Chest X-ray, PA view. Patient: 67 years old, sex M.
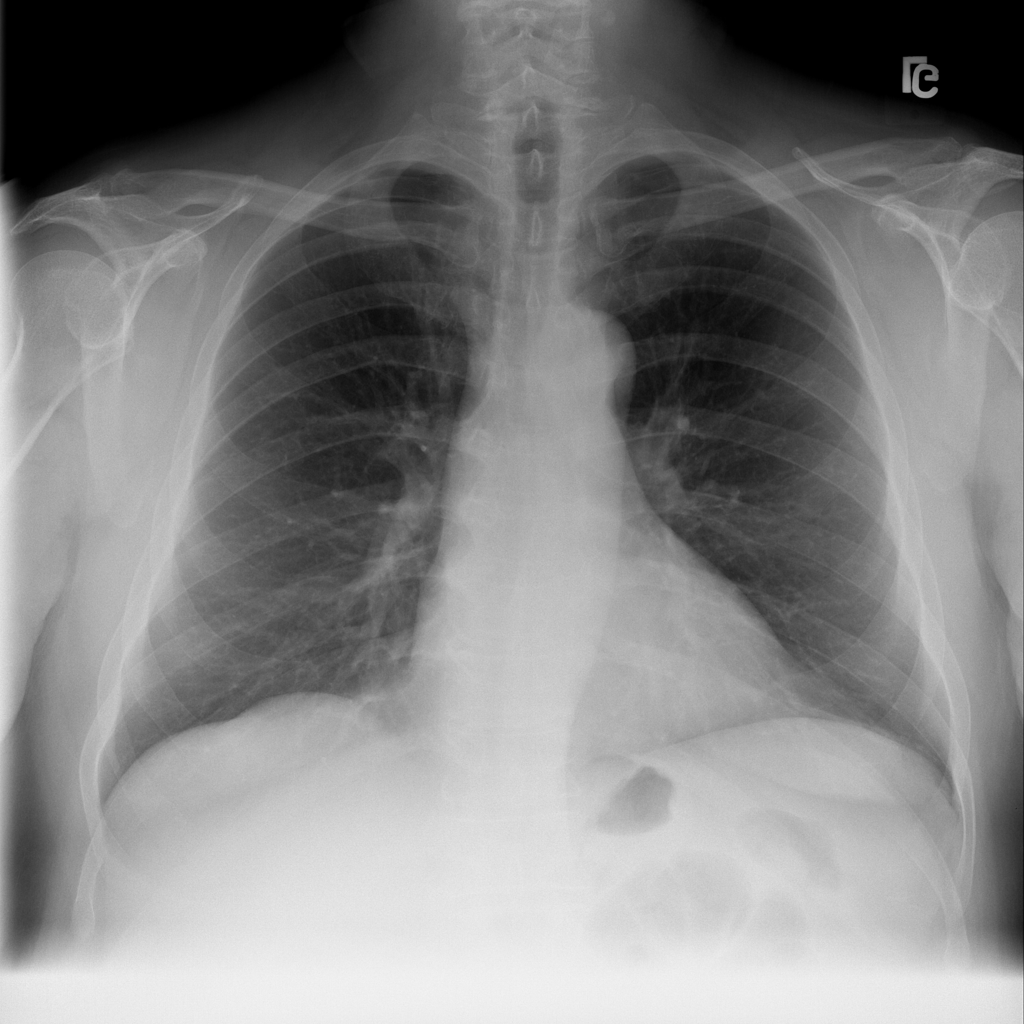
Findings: No Finding